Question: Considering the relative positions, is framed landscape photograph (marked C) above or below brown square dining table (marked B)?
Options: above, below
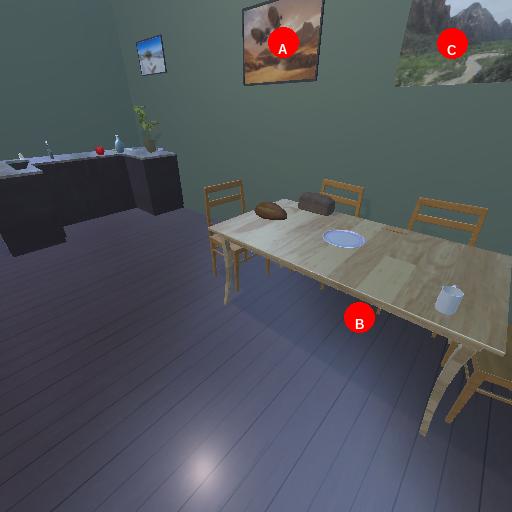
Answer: above